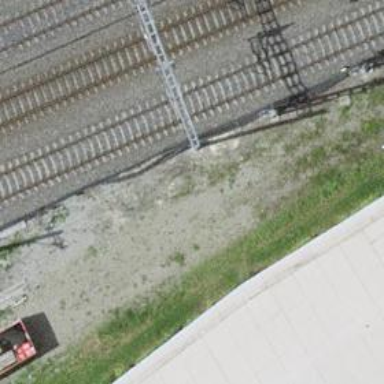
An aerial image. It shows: Abandoned railway siding with electrified contact line. The siding has one track.